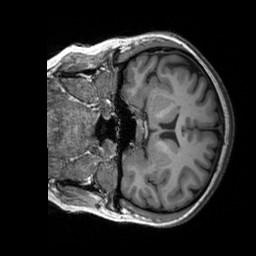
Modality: T1w
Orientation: coronal
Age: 46
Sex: female
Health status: healthy
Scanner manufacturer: siemens
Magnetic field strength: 3 T
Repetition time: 2.3 s
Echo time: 0.00303 s